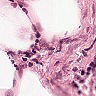
Metastatic tissue present: no